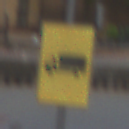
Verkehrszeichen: KFZZulaessigeGesamtmasse3Komma5TOhnePfeilsymbol
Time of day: MorningAfternoon
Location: Outdoor (Urban)
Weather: Overcast
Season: NotSpecified
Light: Natural